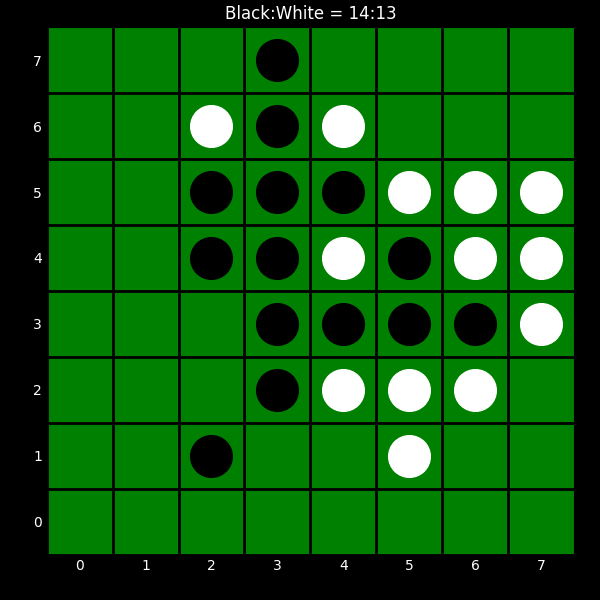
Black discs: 14
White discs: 13